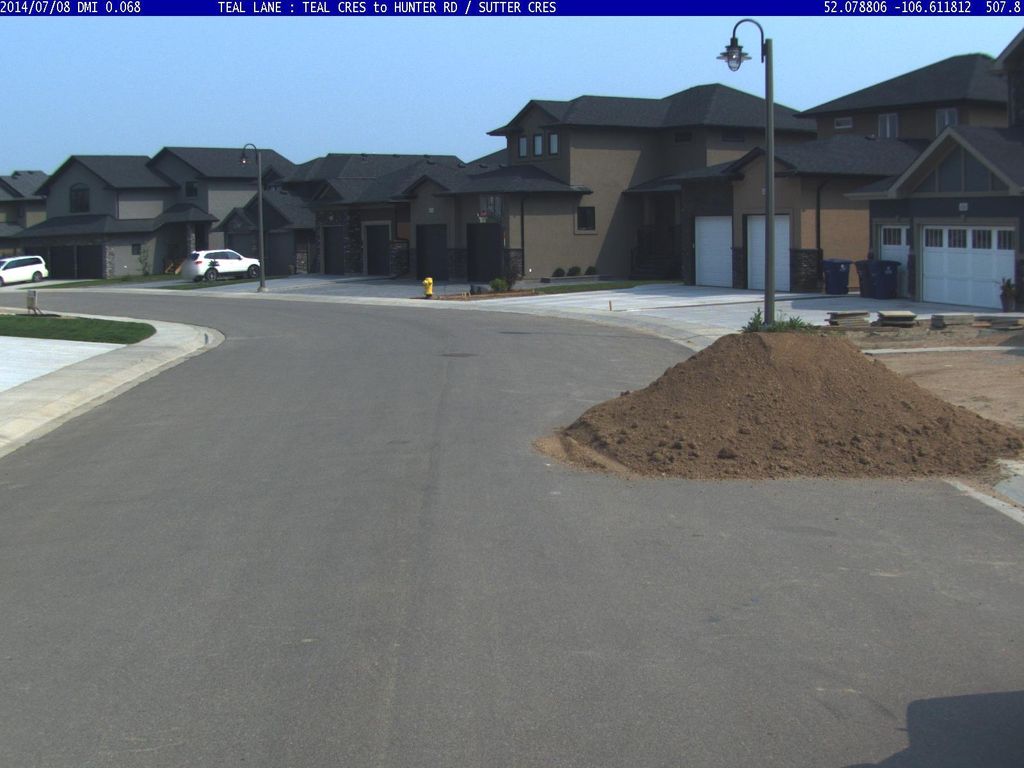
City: saskatoon